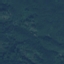
Land use / land cover: Forest